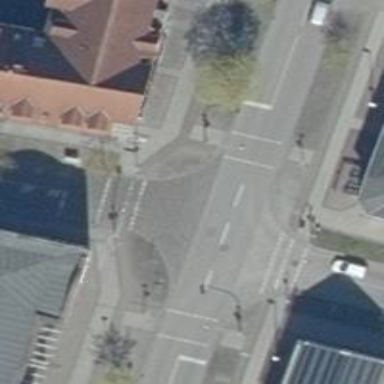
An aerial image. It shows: Road with traffic signals.